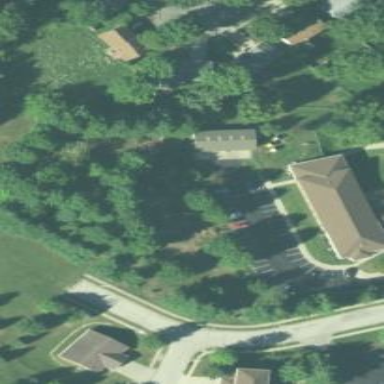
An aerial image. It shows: Parking area.